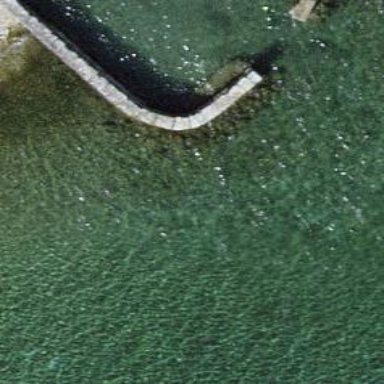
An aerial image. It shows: Man-made pier.